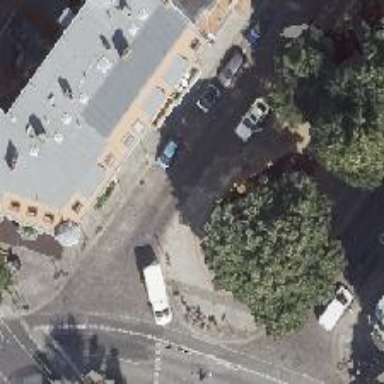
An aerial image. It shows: Taxi stand.